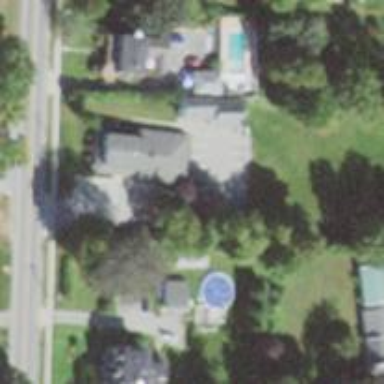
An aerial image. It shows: Residential driveway.